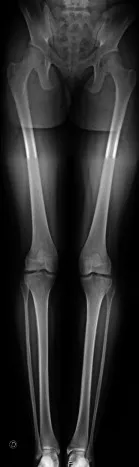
X-rays of the patient: (A) delayed ossification of the ischiopubic junction.
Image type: radiology (x_ray)